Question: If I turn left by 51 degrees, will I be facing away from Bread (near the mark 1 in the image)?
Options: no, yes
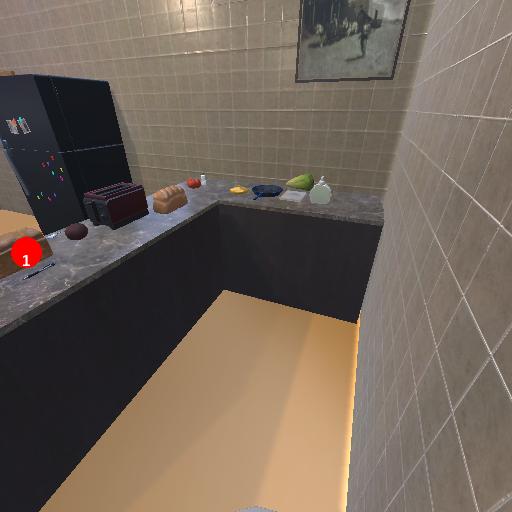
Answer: no